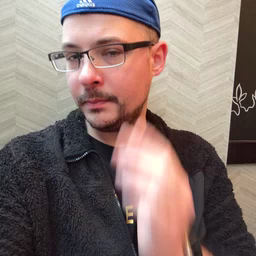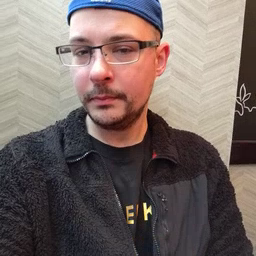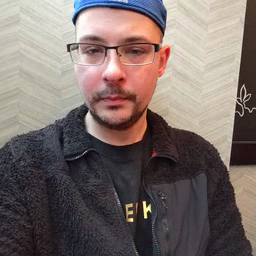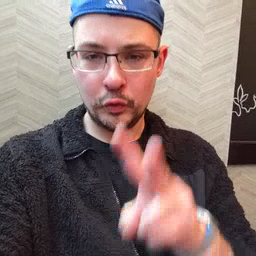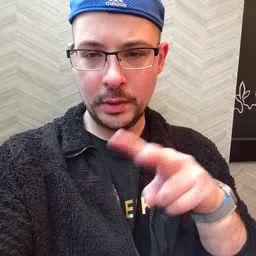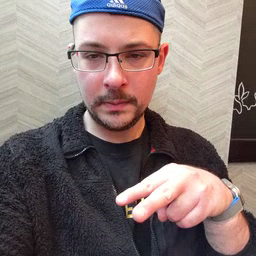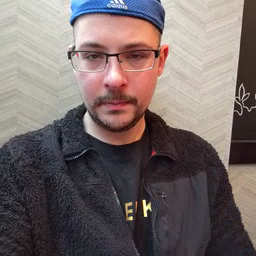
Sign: read